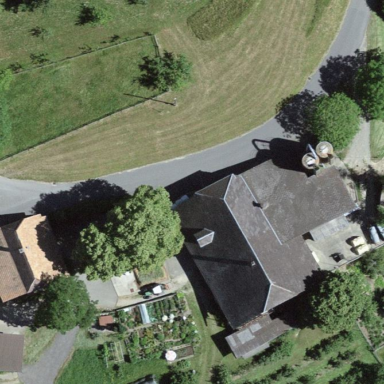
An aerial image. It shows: Farm building.